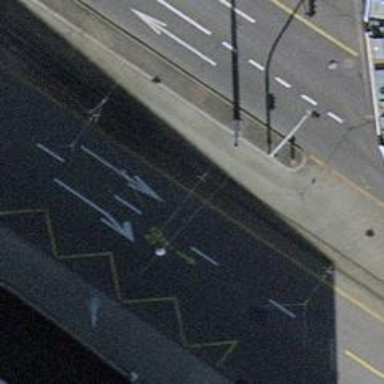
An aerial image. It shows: Asphalt primary highway with dedicated bus lane that is shared with cyclists.